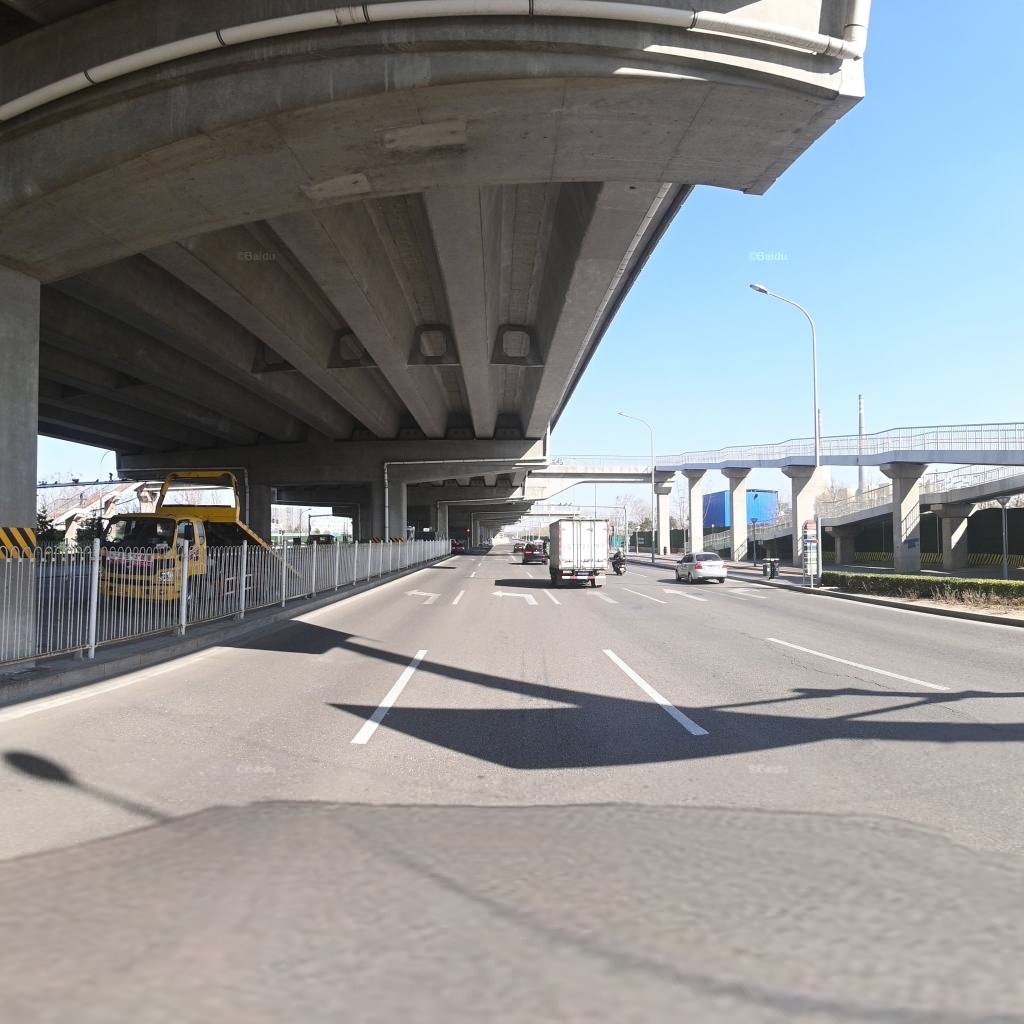
Region: Chaoyang
Road damage annotations: longitudinal crack